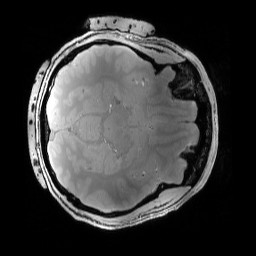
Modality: PDw
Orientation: axial
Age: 30
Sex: male
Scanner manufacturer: siemens
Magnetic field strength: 6.98 T
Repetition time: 1.38 s
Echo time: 0.00242 s